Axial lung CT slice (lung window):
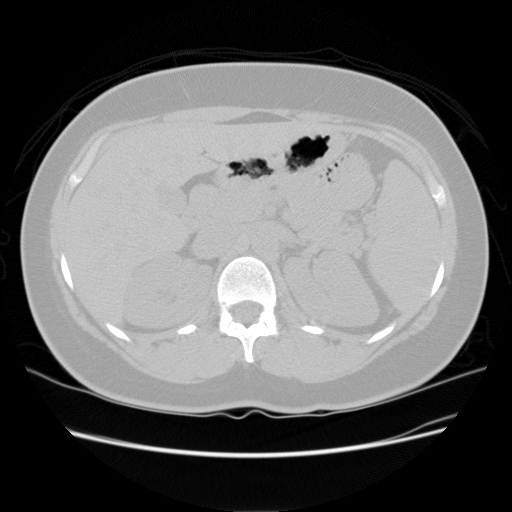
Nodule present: no